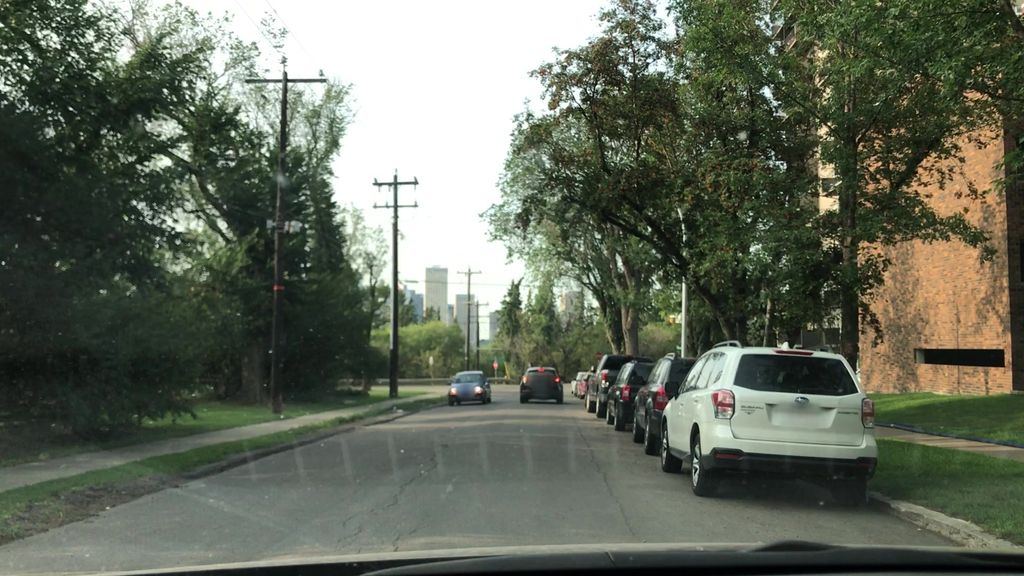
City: edmonton